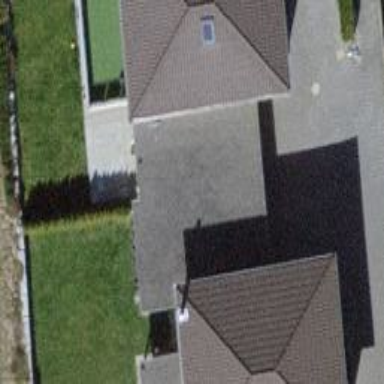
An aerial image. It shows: View of roof of building.